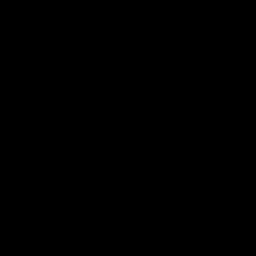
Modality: T1w
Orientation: coronal